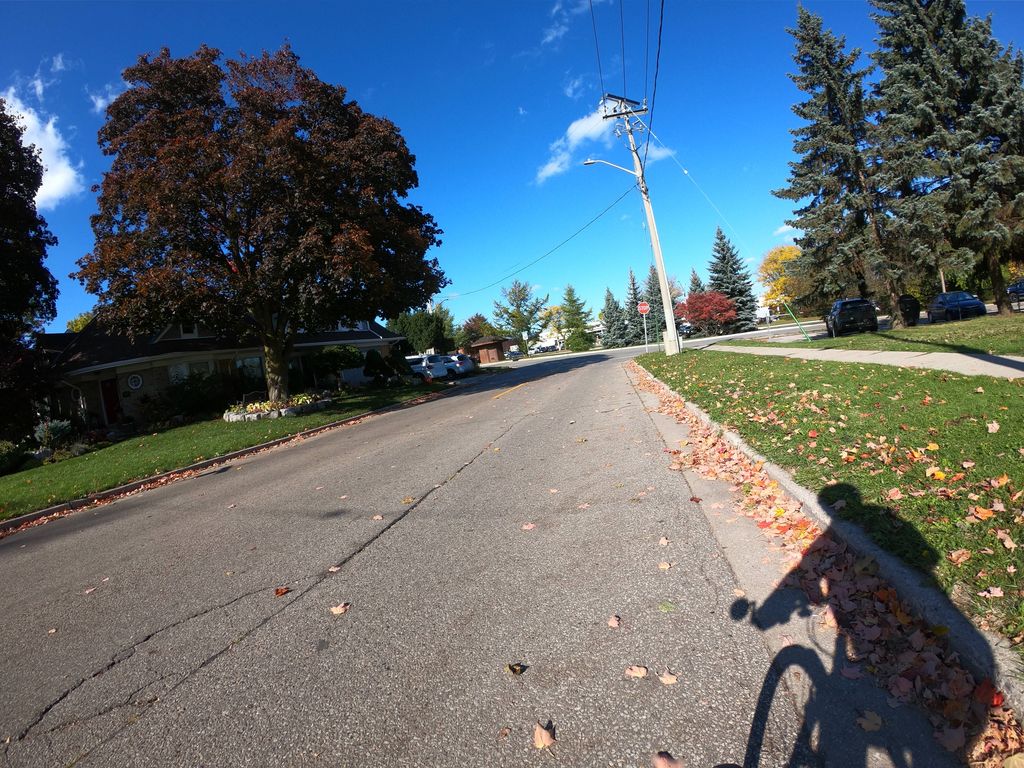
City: kitchener-waterloo